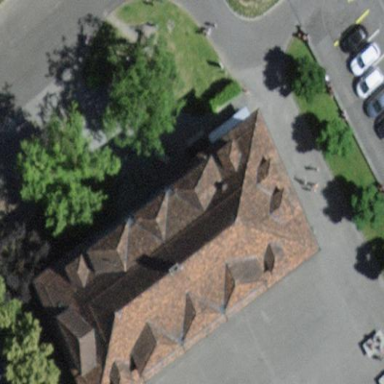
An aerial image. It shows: School building.